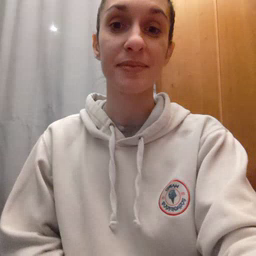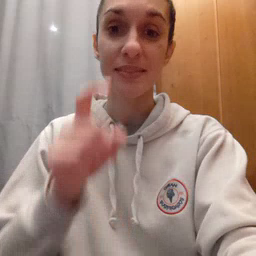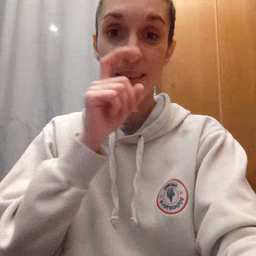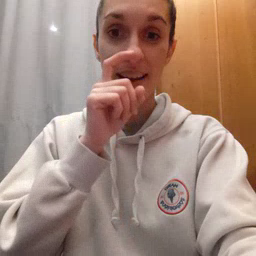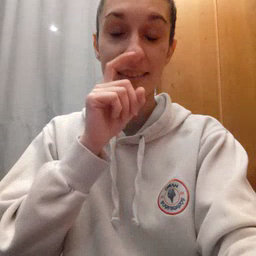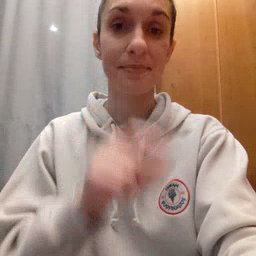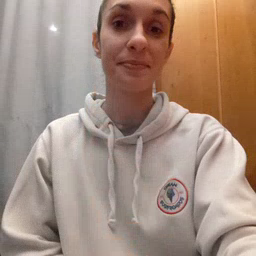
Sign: doll